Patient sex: F
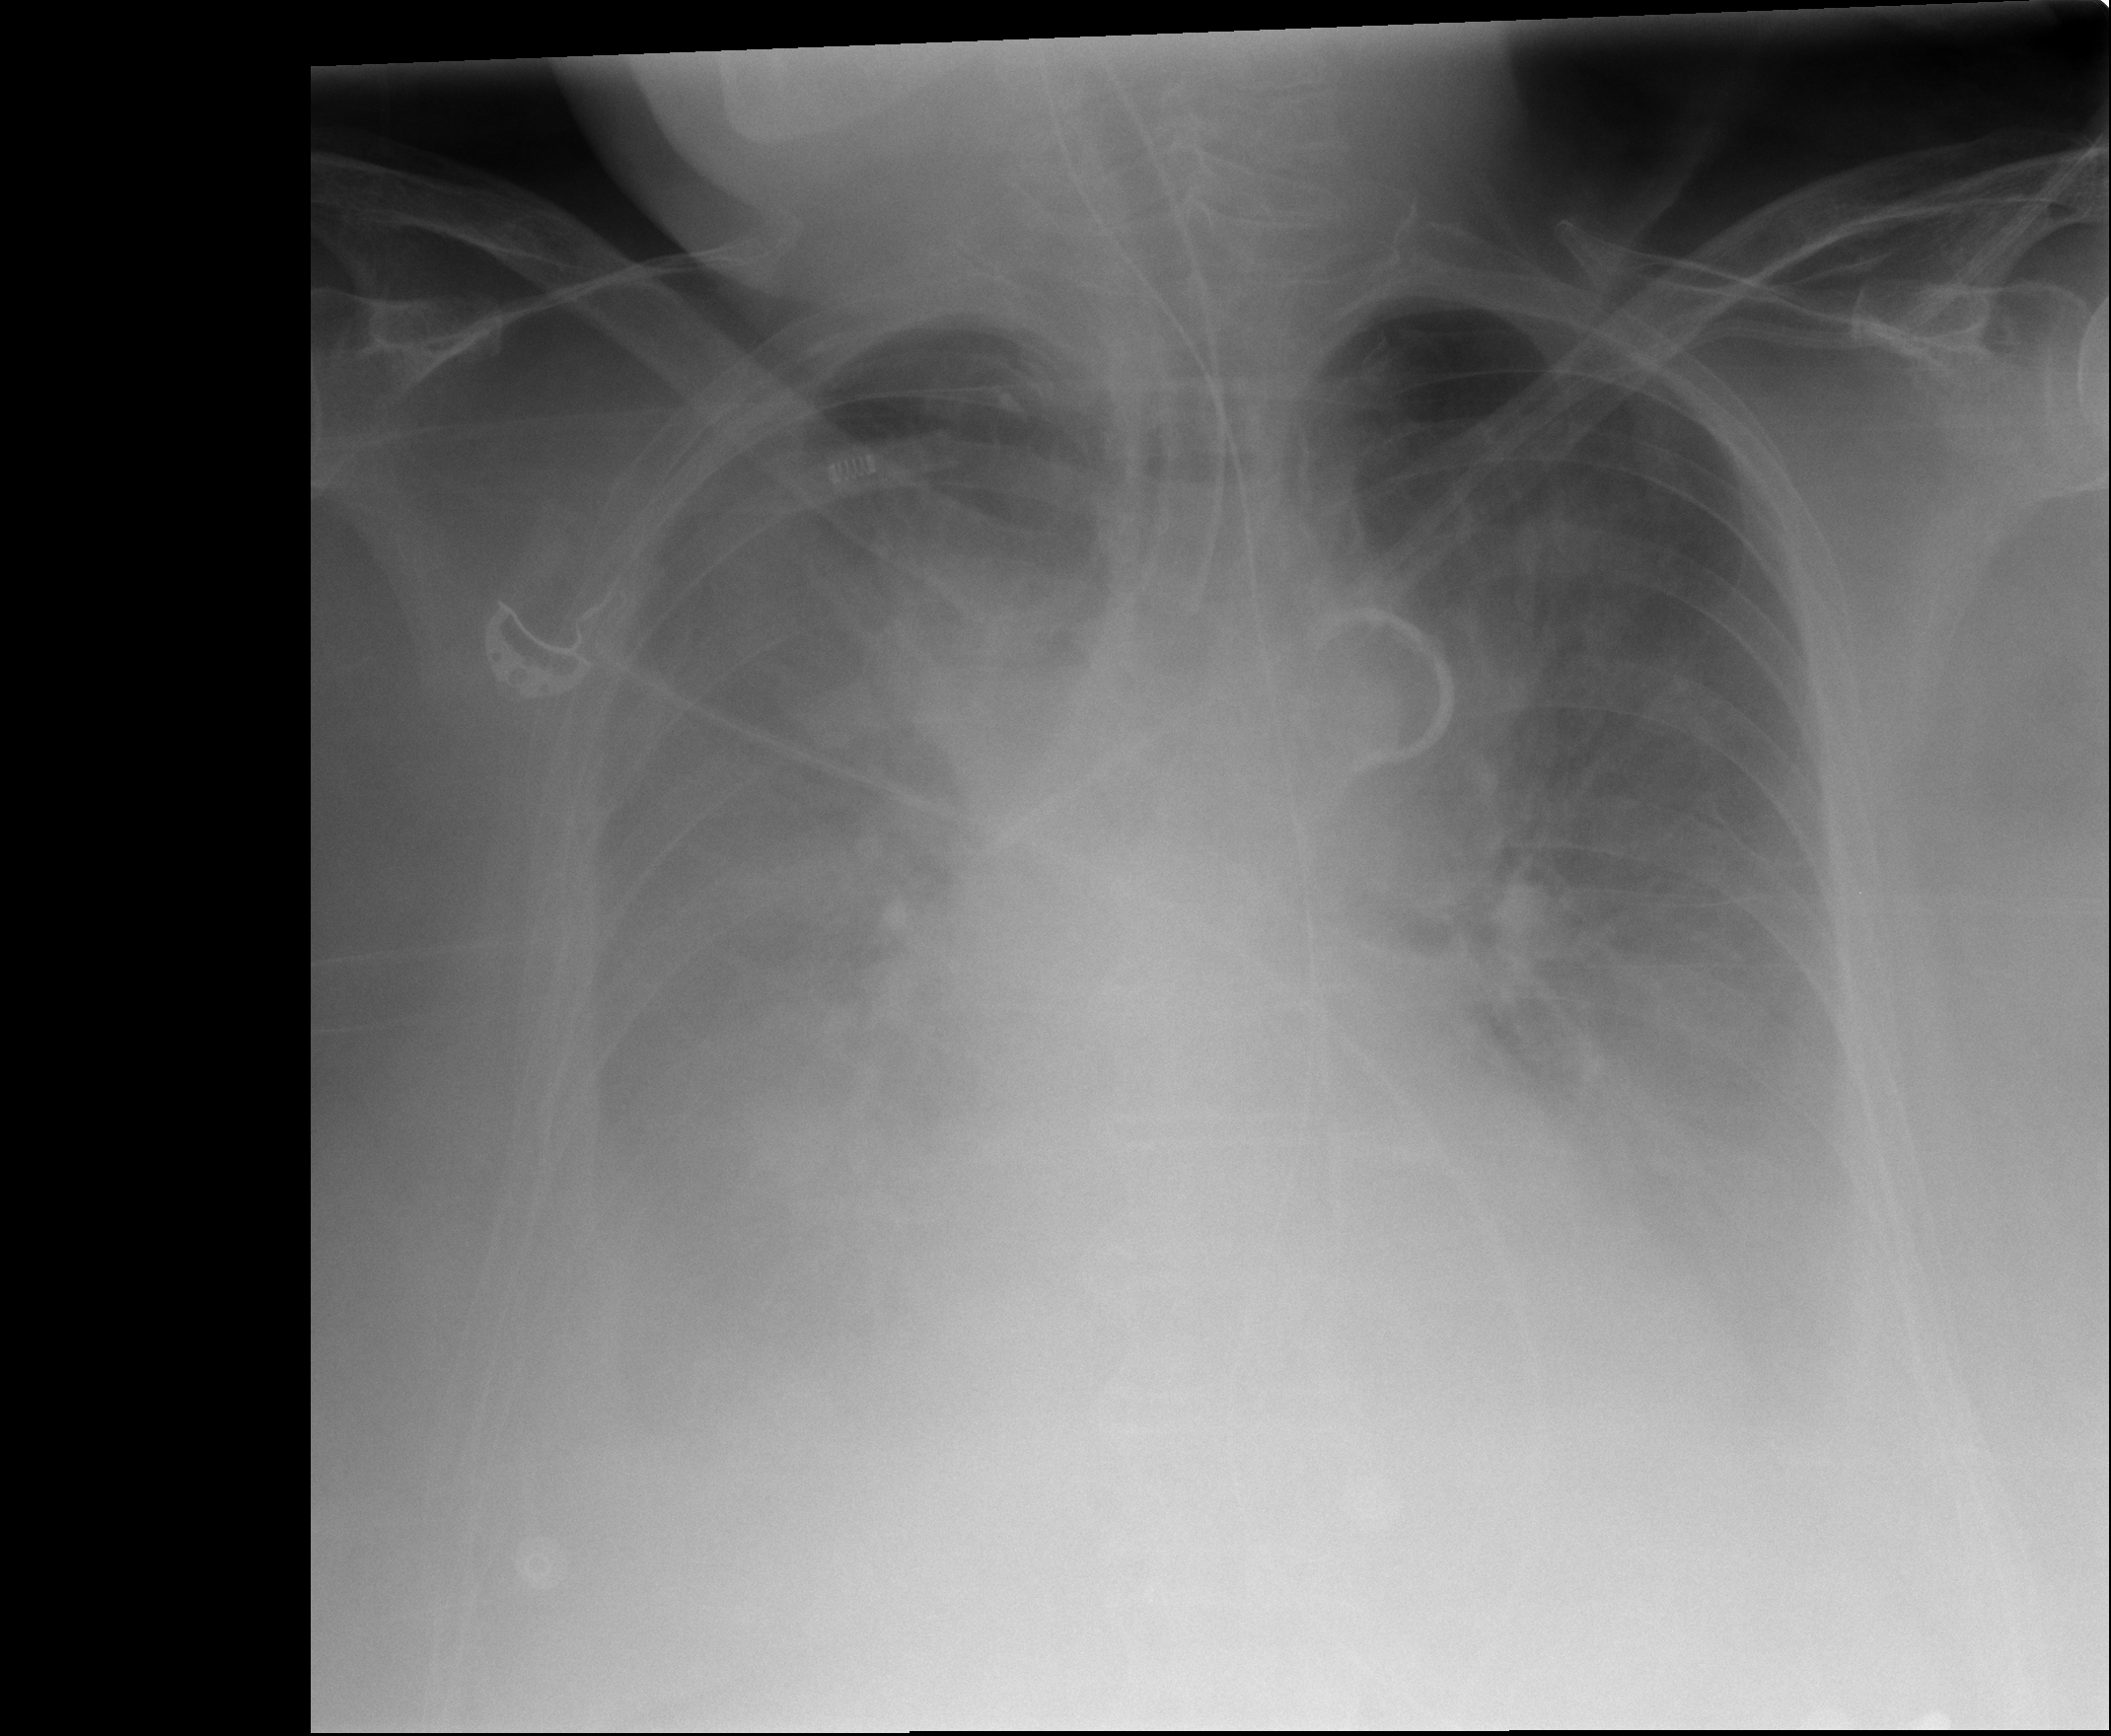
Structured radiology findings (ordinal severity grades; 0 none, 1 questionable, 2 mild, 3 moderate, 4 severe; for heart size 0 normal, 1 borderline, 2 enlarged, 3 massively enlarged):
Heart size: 0
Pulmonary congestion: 3
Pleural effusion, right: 3
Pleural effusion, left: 3
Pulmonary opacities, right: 2
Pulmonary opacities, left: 2
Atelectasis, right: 3
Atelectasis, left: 3